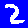
Digit: 2